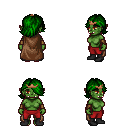
a pixel art fantasy rpg character, female body template, orc, green skin, brown cape, red pants, green swoop hairstyle, bronze tiara, cloth bracers, black shoes, four views (front, back, left, right), 2x2 character sprite sheet, small pixel art, hard edges, no anti-aliasing